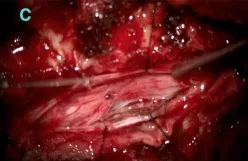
(C) After debulking.
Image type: medical_photograph (other_medical_photograph)